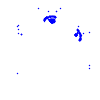
Particle: electron